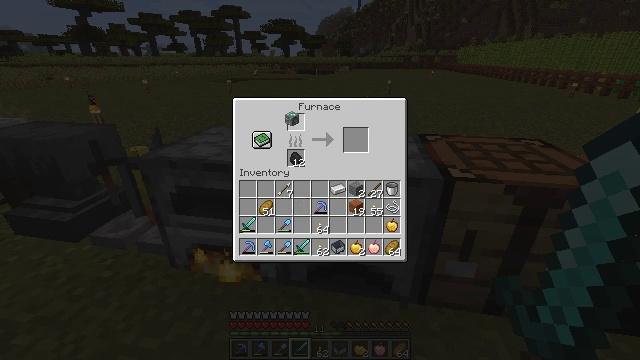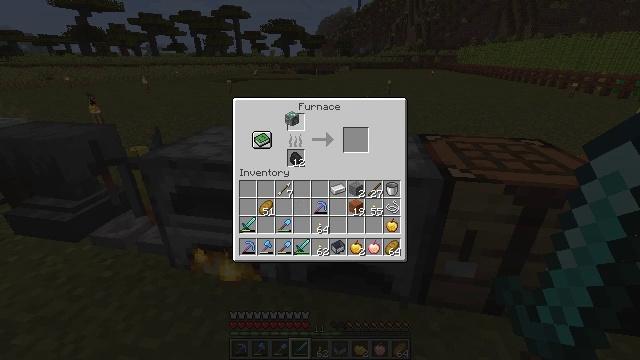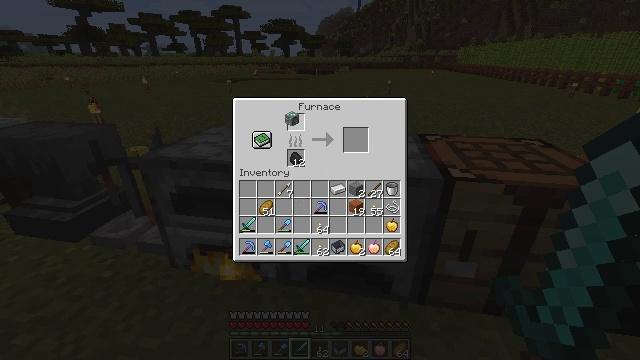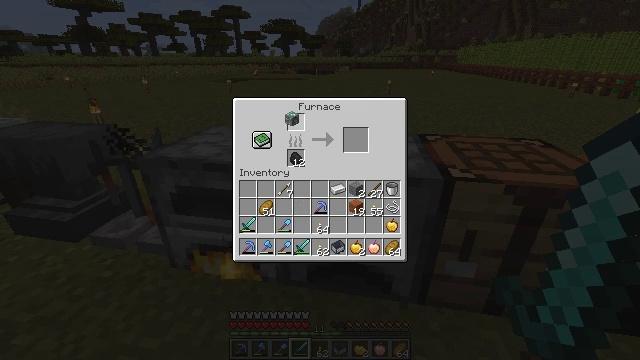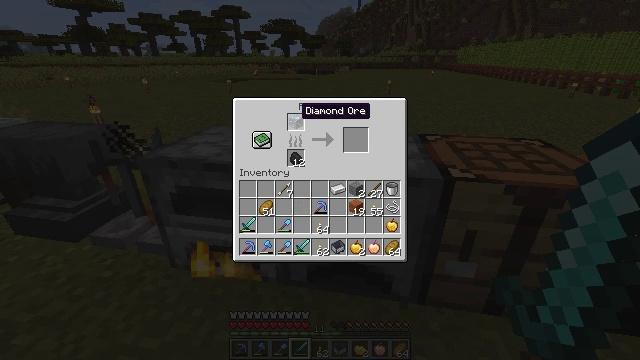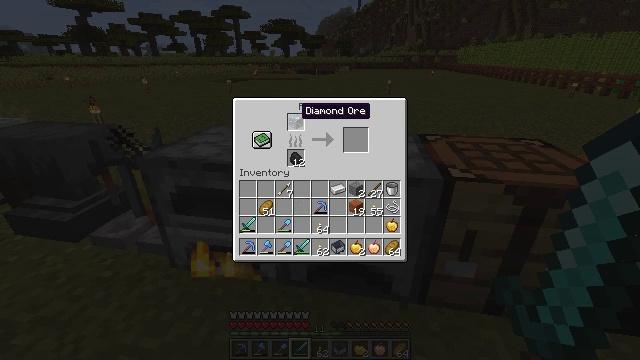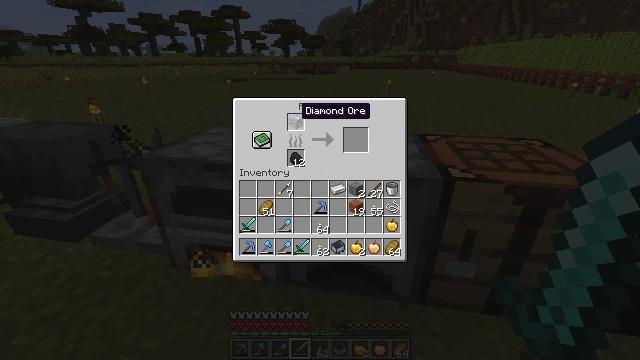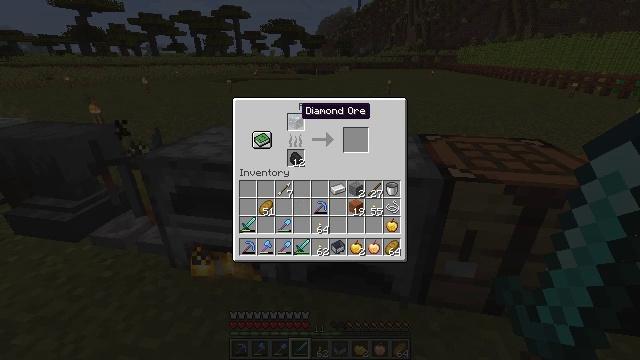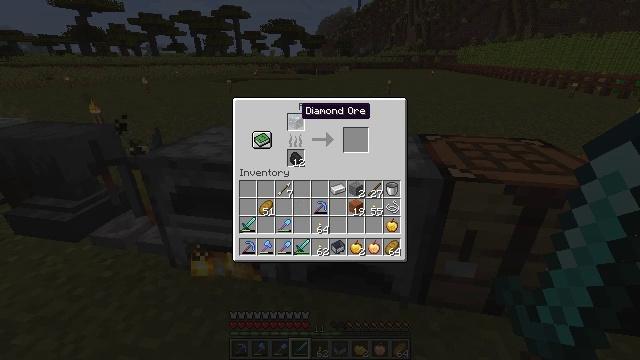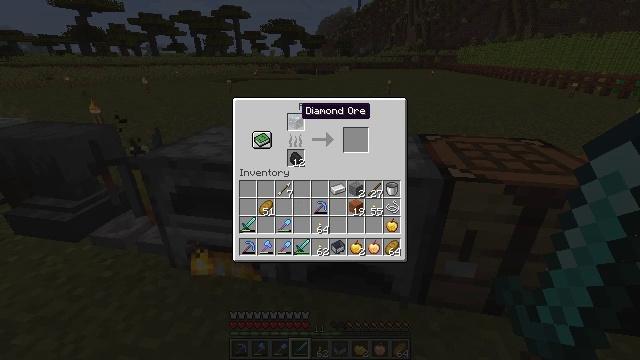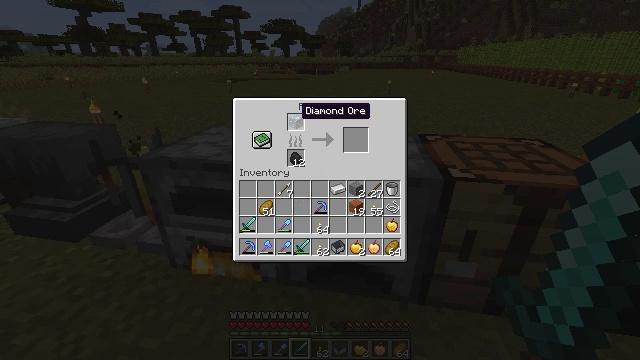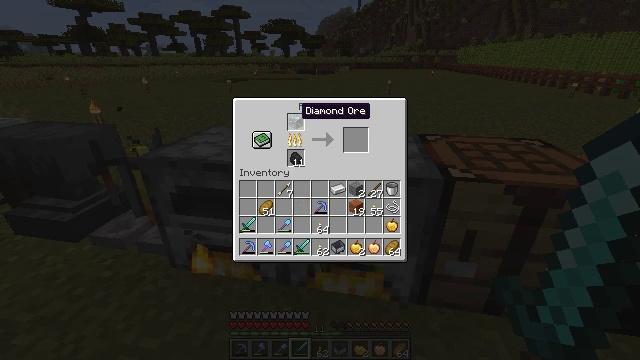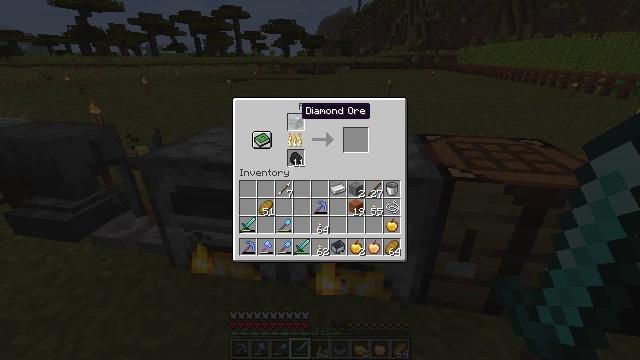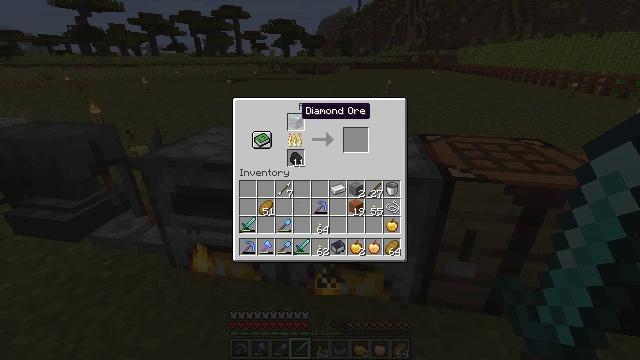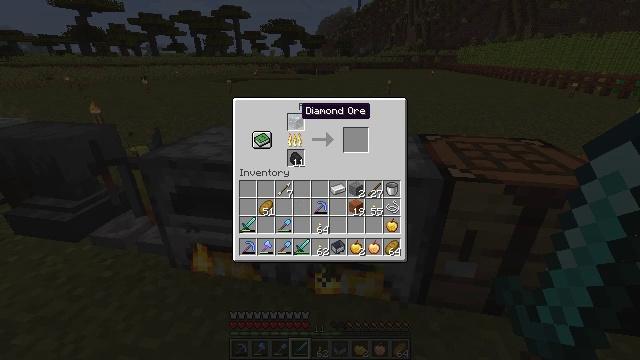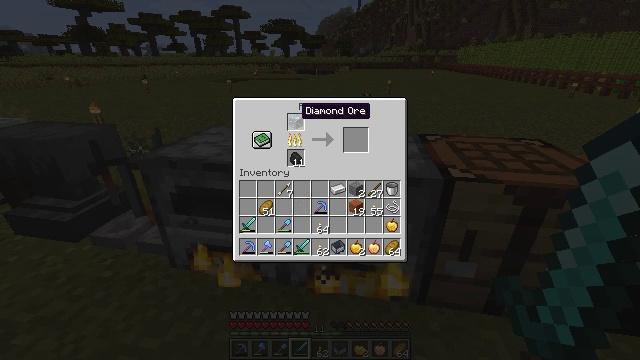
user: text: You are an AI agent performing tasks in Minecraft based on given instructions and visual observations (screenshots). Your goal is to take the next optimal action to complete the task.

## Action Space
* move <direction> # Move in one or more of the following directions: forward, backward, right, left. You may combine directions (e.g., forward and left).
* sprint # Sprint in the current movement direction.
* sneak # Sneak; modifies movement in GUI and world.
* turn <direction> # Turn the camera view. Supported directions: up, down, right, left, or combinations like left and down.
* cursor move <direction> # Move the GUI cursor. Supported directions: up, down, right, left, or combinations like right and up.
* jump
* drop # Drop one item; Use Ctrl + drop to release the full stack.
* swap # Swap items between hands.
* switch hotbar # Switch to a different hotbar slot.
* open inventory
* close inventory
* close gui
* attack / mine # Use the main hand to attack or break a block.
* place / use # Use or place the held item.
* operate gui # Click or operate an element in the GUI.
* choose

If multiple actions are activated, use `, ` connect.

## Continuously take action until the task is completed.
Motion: motion action
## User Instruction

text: Open the crafting table to produce a diamond.
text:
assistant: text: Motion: operate gui
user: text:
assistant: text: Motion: operate gui
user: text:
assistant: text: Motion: operate gui
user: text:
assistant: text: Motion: no_op
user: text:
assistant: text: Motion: no_op
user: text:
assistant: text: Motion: no_op
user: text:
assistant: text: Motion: no_op
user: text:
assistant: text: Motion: no_op
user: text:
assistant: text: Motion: no_op
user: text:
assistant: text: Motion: no_op
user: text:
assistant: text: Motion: no_op
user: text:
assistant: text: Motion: no_op
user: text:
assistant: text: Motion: no_op
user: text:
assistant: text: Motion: no_op
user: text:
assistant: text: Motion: no_op
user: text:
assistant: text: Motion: no_op
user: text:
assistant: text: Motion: no_op
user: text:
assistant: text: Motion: no_op
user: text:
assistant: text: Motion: no_op
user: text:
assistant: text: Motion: no_op
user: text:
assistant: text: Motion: no_op
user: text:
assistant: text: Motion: no_op
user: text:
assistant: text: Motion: no_op
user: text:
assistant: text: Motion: no_op
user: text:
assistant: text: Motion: no_op
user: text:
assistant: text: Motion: no_op
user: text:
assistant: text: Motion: no_op
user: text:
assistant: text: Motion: no_op
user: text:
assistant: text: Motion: no_op
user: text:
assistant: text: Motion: no_op